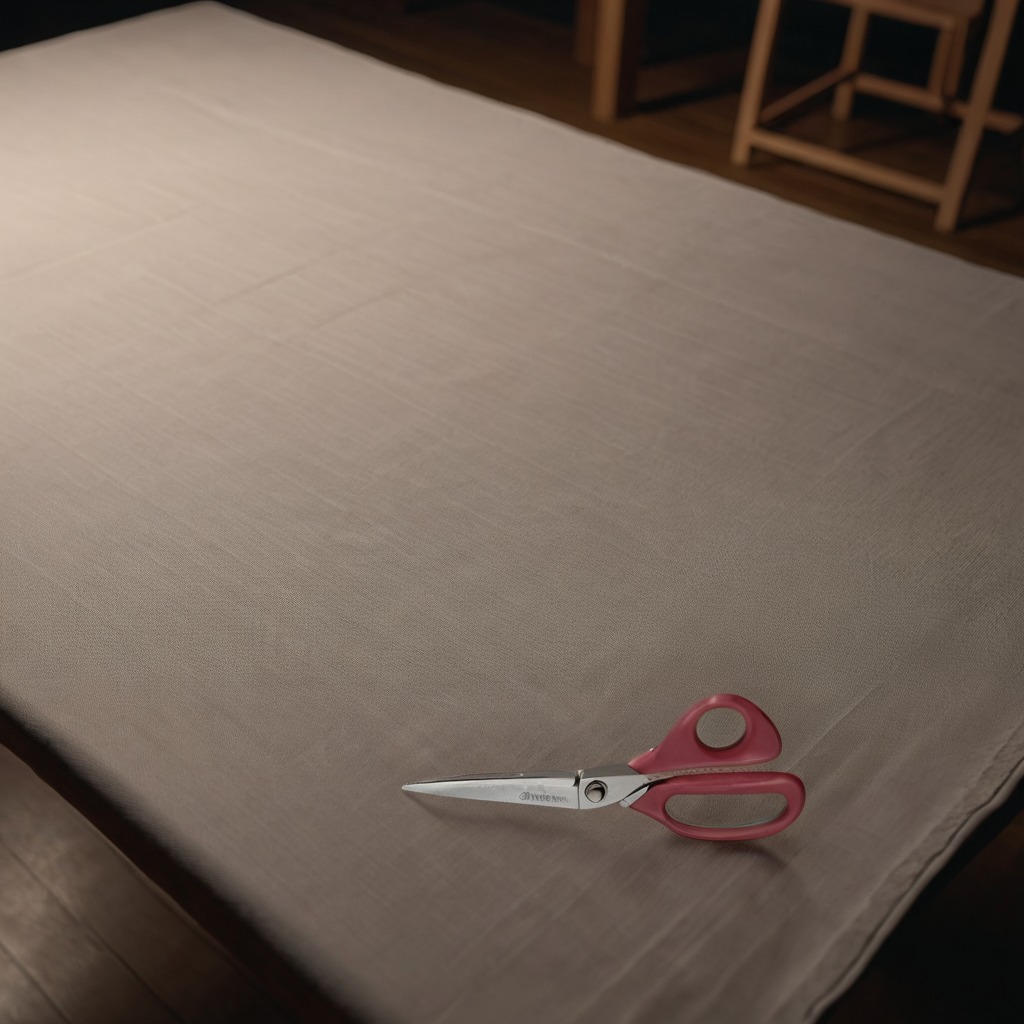
A scissor lies on the wooden table.